Question: What is the value of this measurement?
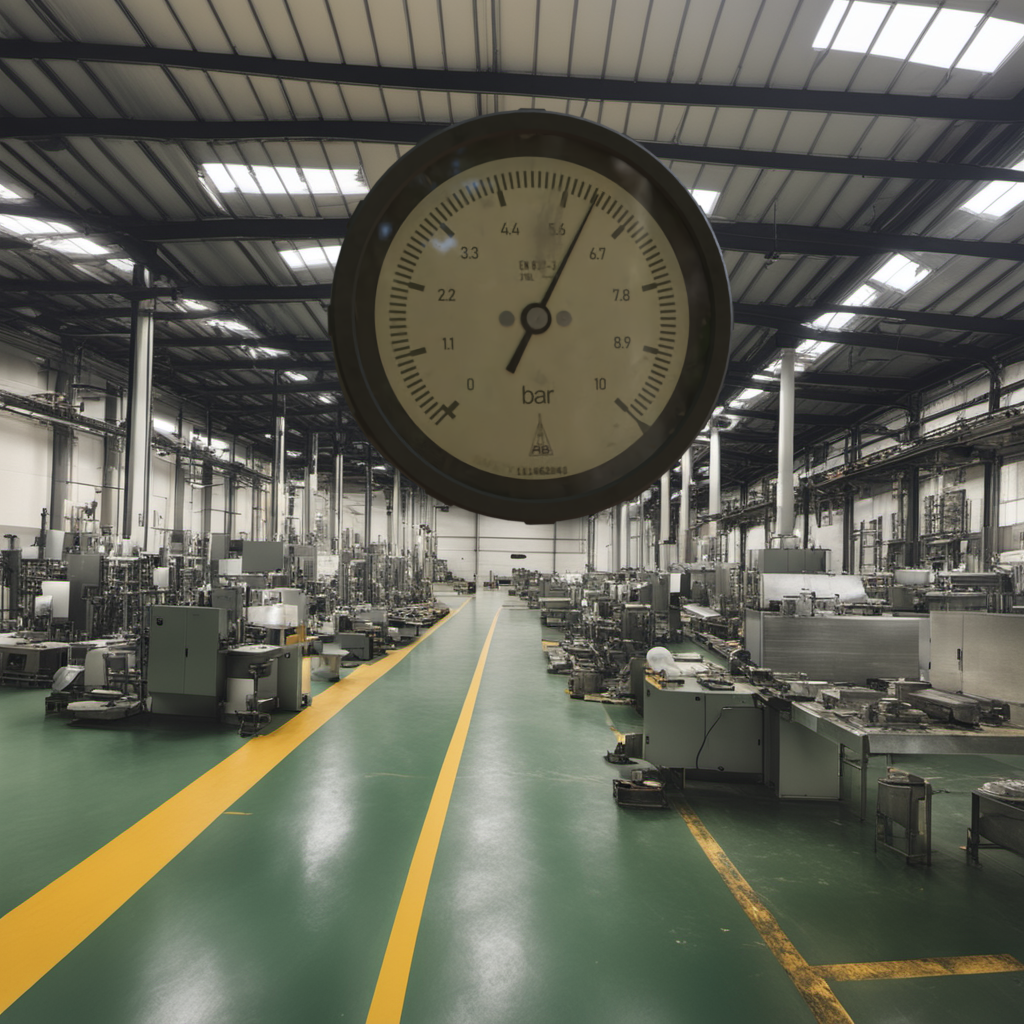
Answer: The result is 6.03
Question: What is the reading range of this measurement?
Answer: The range is from 0 to 10
Question: What is the minimum and maximum value range of this measurement?
Answer: The minimum value is 0 and the maximum value is 10